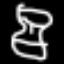
Label: hourglass